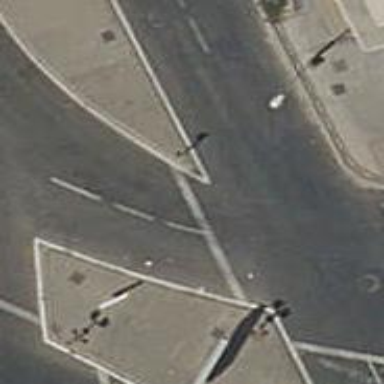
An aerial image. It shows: Road with traffic signals.